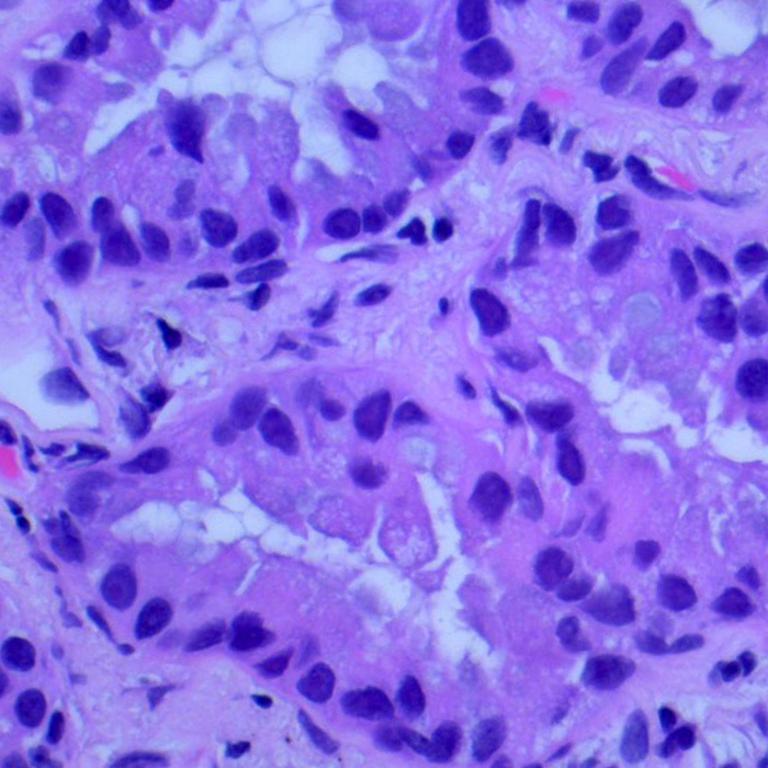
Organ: lung
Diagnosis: adenocarcinomas